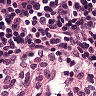
Metastatic tissue present: no